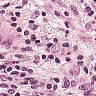
Metastatic tissue present: yes